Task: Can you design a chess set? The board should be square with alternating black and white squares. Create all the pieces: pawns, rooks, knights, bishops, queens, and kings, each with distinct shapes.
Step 1365:
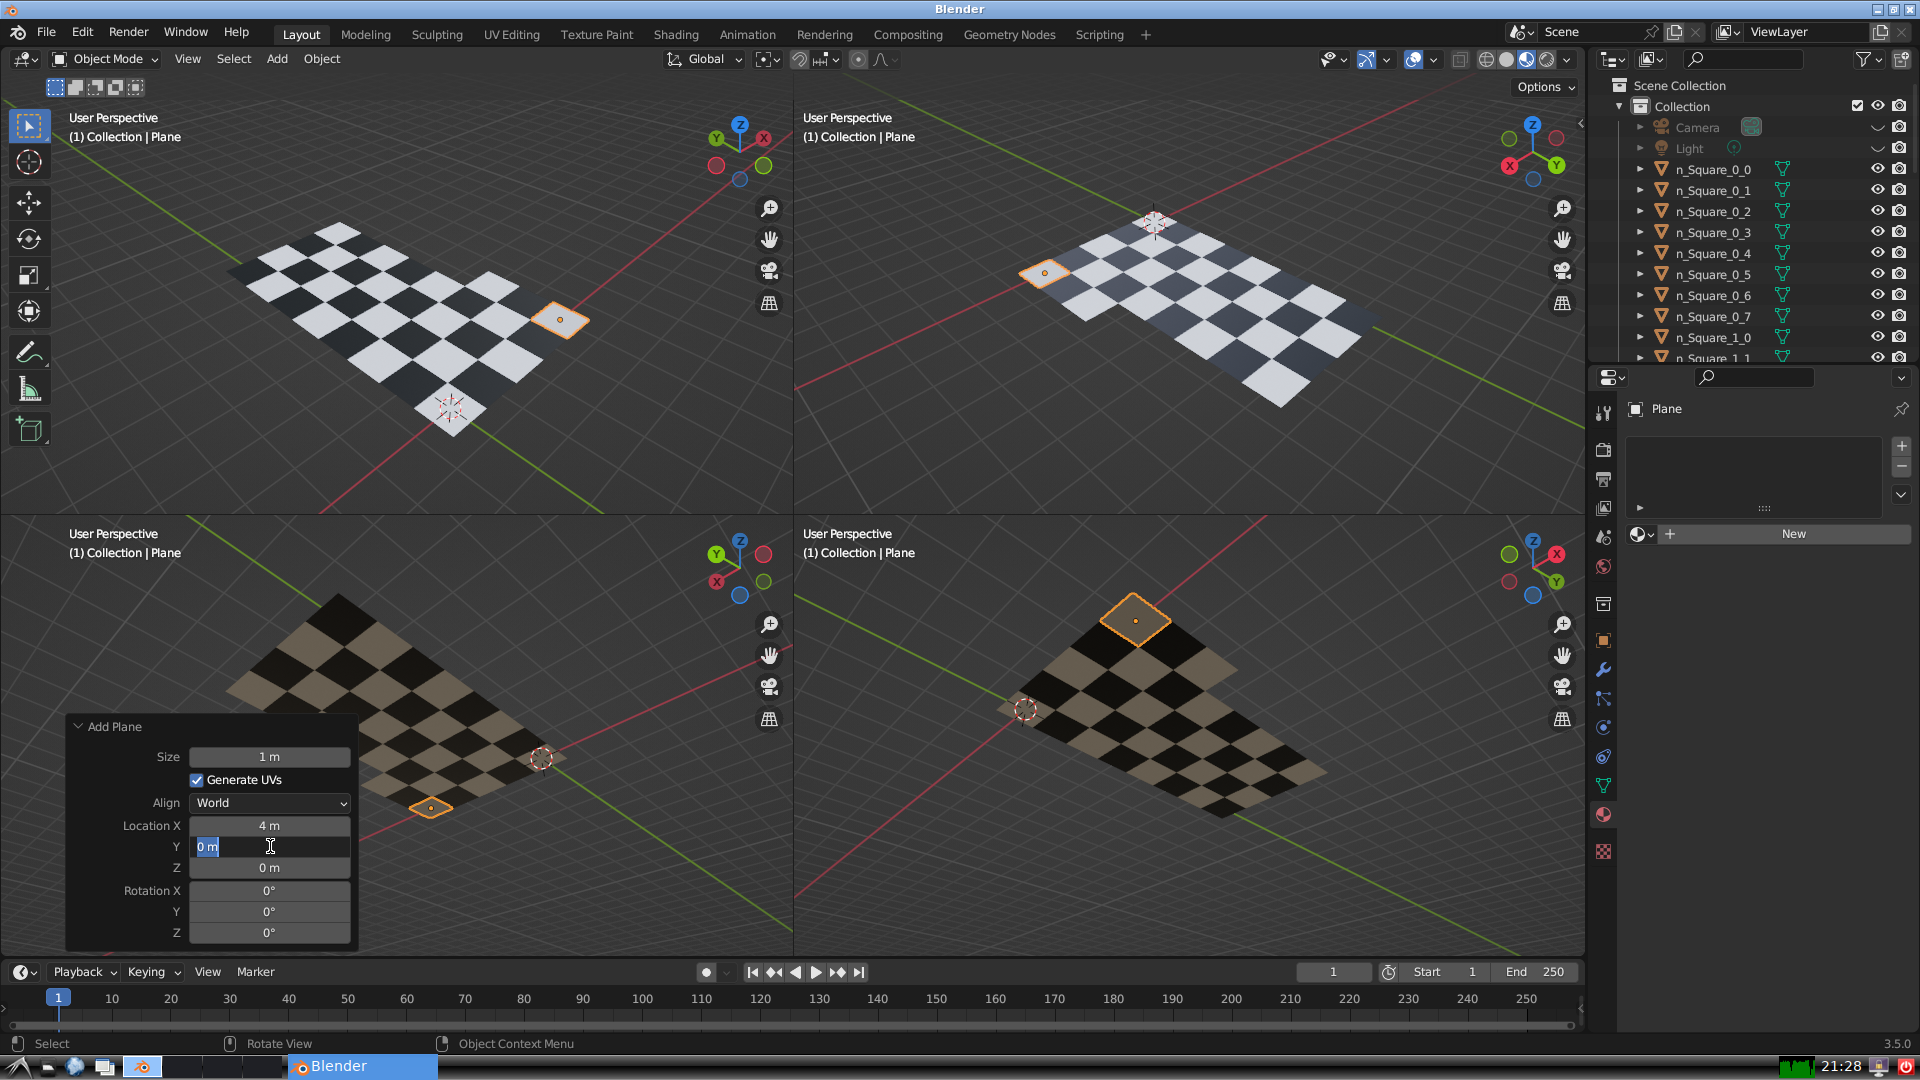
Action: input_text: 3.0